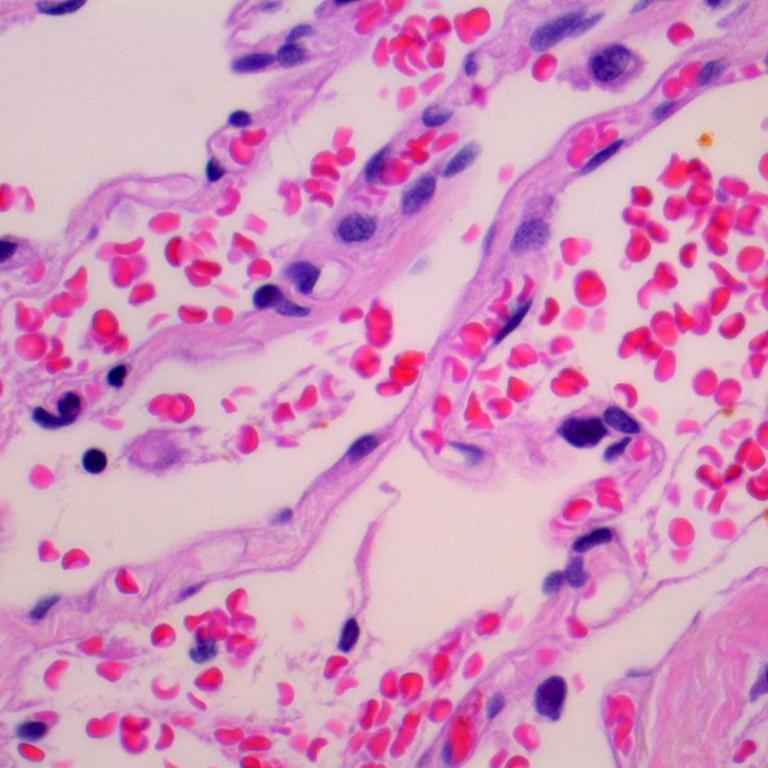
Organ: lung
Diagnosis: benign